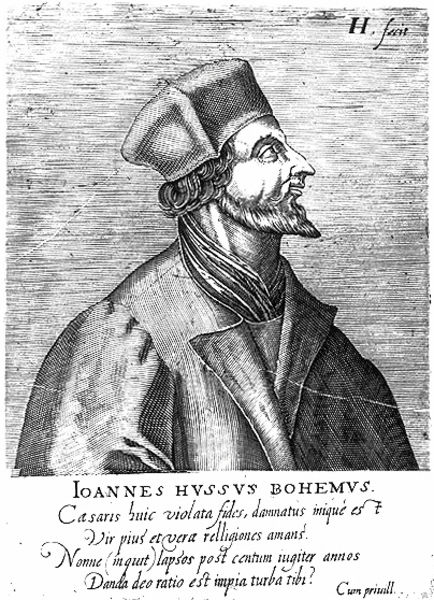
Titel: Bildnis des Johann Huss
Künstler: Hendrik (d.Ä.) Hondius
Institution: (Seriendruck)
Schlagwörter: kopf, mann, weiß, grau, hut, mund, nase, profil, schwarz, stirn, zeichnung, blick, schal, tuch, haube, bart, kappe, mütze, gesicht, johannes, kragen, ärmel, bildnis, hals, portrait, porträt, auge, haare, mantel, kinn, locken, kopfbedeckung, schrift, grafik, papst, seitenansicht, revers, name, krank, buch, religion, druck, druckgraphik, schwarzweiss, schraffur, radierung, stich, seite, text, buchstaben, bürger, spitzbart, braue, backe, gelehrter, zeilen, emblem, kupferstich, johann, wissenschaft, latein, lateinisch, schrift text, verbrennung, skize, konzil, jan, böhmen, hus, doktorhut, konstanz, divise, theologie, tschechien, ioannes, bohemus, huss, hussus, jan huss, h., ioannes uvssvs, ionnnes, bohemvs, krankhiet